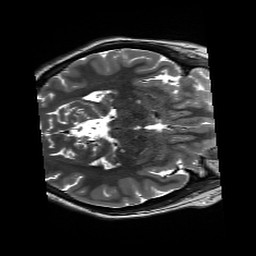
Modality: T2w
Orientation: axial
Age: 19
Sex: female
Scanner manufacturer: siemens
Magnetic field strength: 3 T
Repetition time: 13.52 s
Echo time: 0.088 s